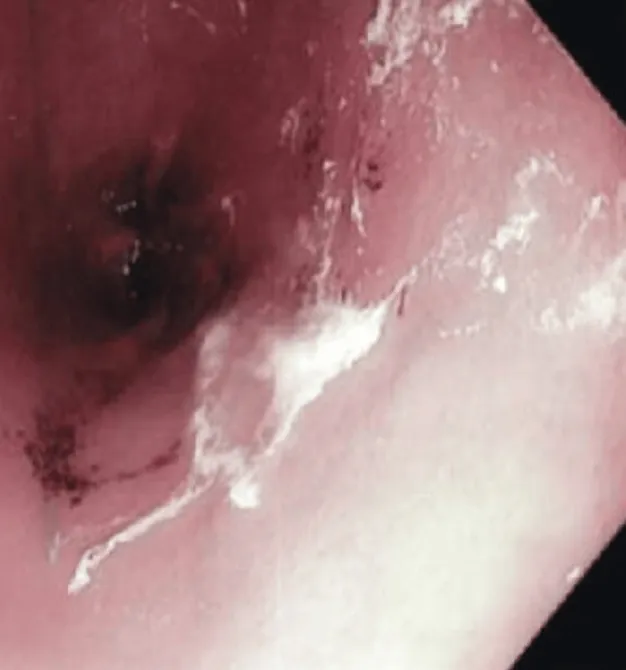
Upper endoscopy showing antral gastritis with some epithelial hemorrhages.
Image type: endoscopy (gi_endoscopy)